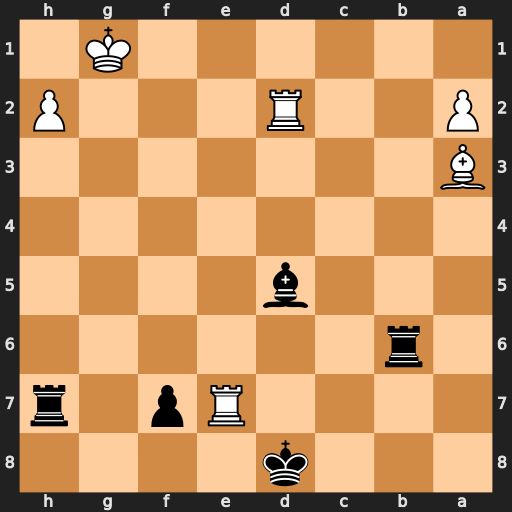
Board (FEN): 3k4/4Rp1r/1r6/3b4/8/B7/P2R3P/6K1
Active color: b
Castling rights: -
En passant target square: -
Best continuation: Rb1+ Re1 Rxe1+